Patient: sex F, age 71
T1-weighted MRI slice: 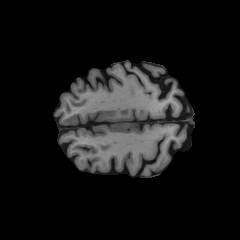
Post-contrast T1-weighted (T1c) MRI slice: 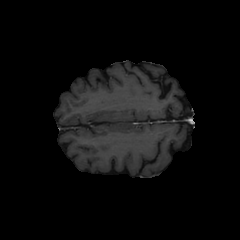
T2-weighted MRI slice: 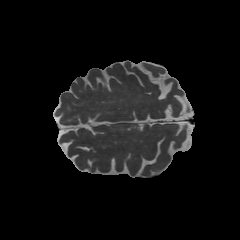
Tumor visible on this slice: no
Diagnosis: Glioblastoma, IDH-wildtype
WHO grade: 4